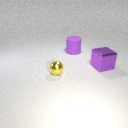
small yellow metal sphere in front of large purple rubber cylinder